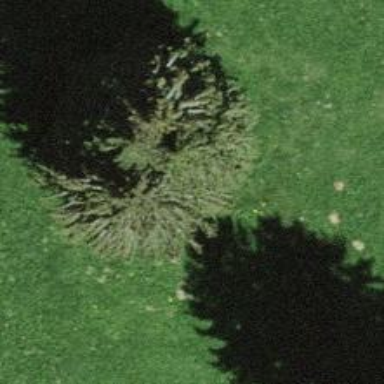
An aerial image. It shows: Beautiful tree in nature.